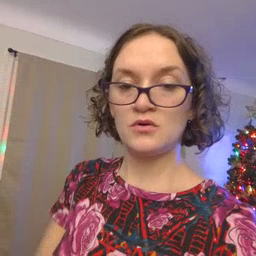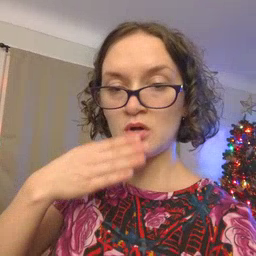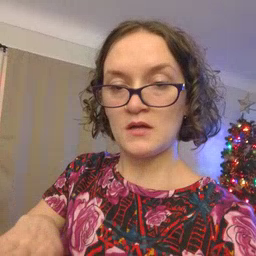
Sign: quiet